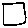
Label: square